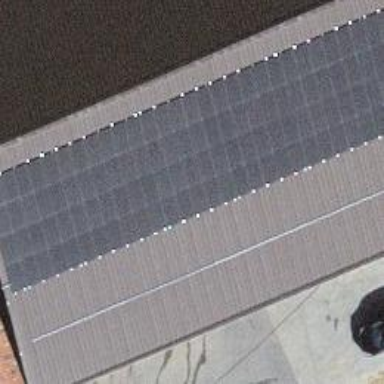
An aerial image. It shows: Solar power generator.